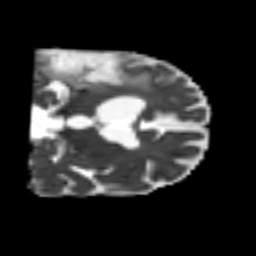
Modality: MD
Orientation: coronal
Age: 58
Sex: male
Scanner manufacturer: siemens
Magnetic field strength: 3 T
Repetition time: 4.999 s
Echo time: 0.07946 s